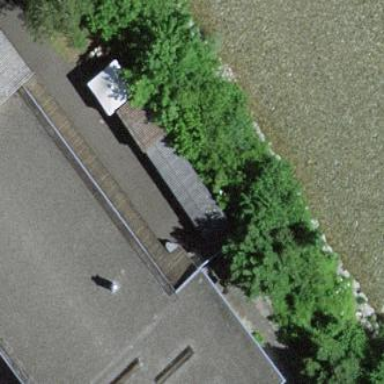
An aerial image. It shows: View of roof of building.